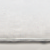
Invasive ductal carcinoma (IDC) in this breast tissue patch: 0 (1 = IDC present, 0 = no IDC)